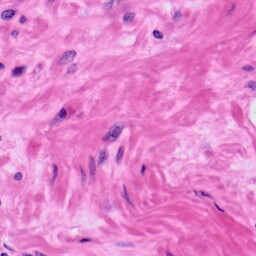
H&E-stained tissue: Prostate